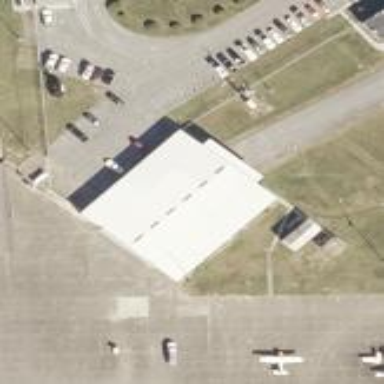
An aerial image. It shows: Hangar at the airport.